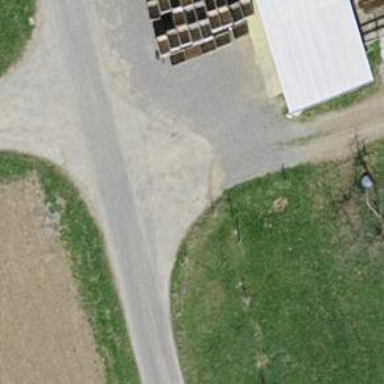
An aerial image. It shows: Gravel track with Grade 3 quality.